Question: I have a strange problem that occurs sometimes and on random fields.
How i have things set up
UiView - With iad banner and a uiview container which has a table view embeded in it.

I'm trying to access that fields within the table view. I'd done some research and found that using view with tag was the way to go, so gave all the uitextfields in the table view a tag and then try to access them using
'''
UITextField *cReg = (UITextField *)[[self containerView] viewWithTag:1];
'''
Which sometimes gets the UITextfield correctly, other times it returns null and i can't work out why
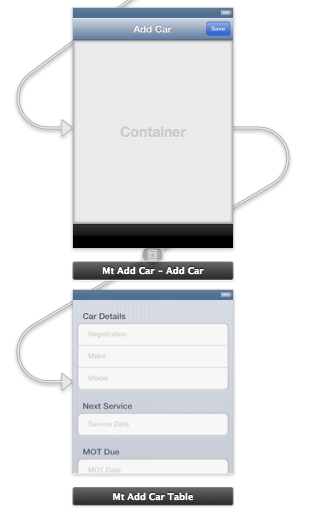
Answer: What might be happening, it's because your 'UITextFields' are all inside 'UITableViewCells', and a UITableViewCell it's only allocated in memory when it's been showing in the screen. So, the hidden cells are not in memory, and their textfields are just nil.
Like Rog said in comments, that's not the best way to access the filds with tableView.